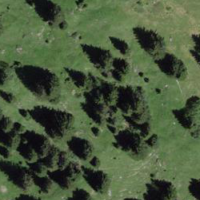
EUNIS habitat code: 24
Species observed at this site:
Corvus corone
Aquila chrysaetos
Milvus milvus
Phoenicurus ochruros
Pyrrhocorax graculus
Falco tinnunculus
Phylloscopus trochilus
Sylvia atricapilla
Turdus merula